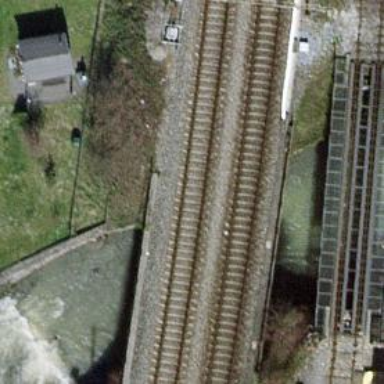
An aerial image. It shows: Single-track railway with electrified contact lines.